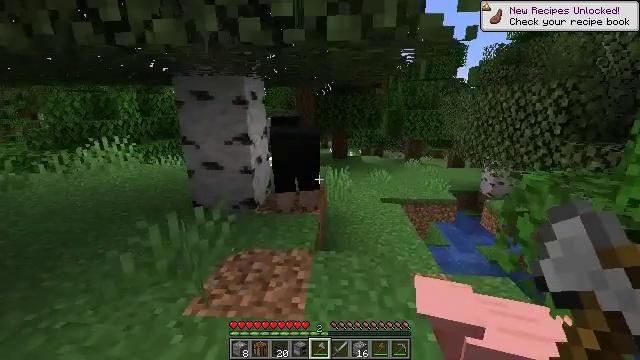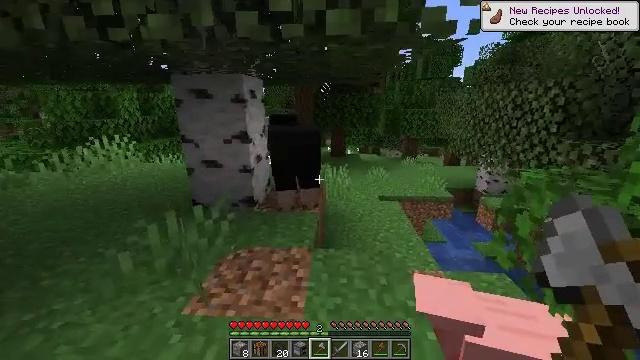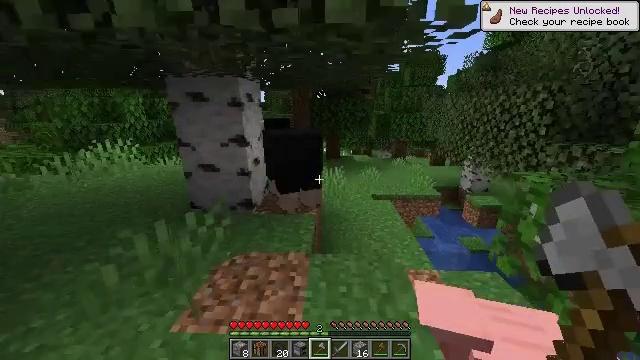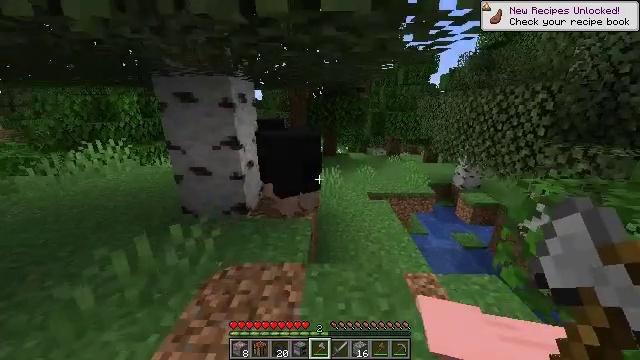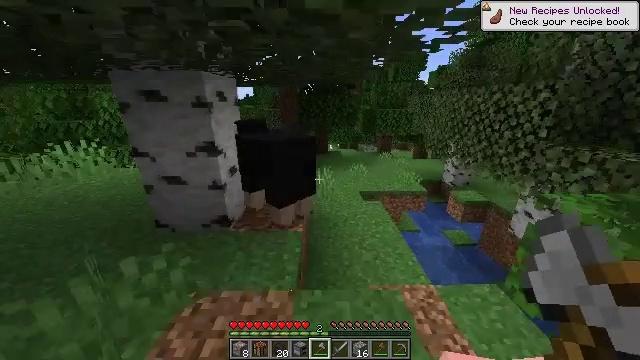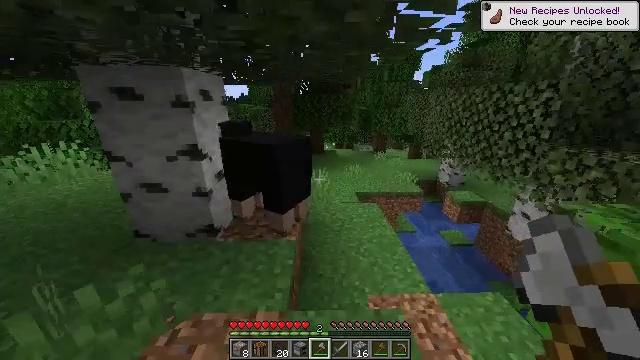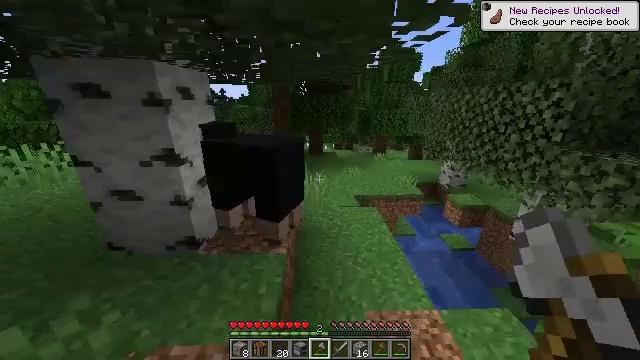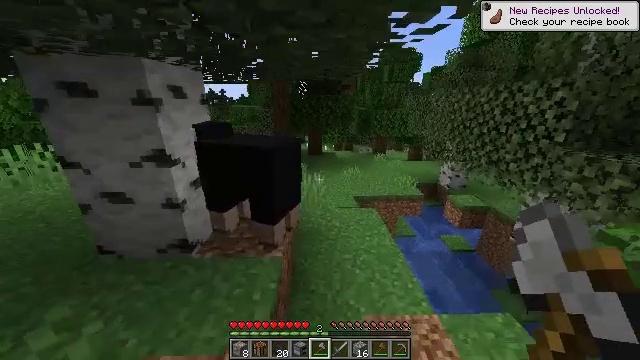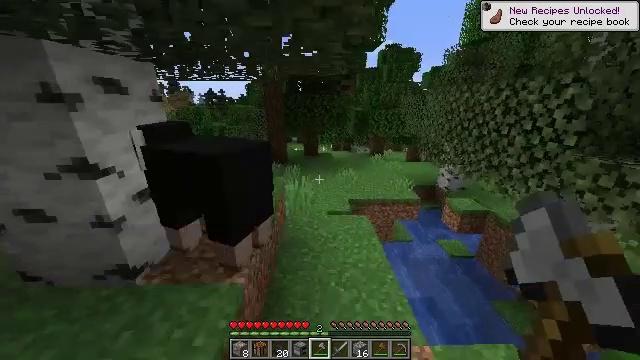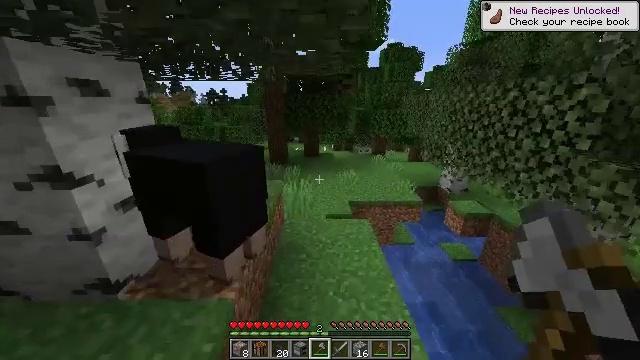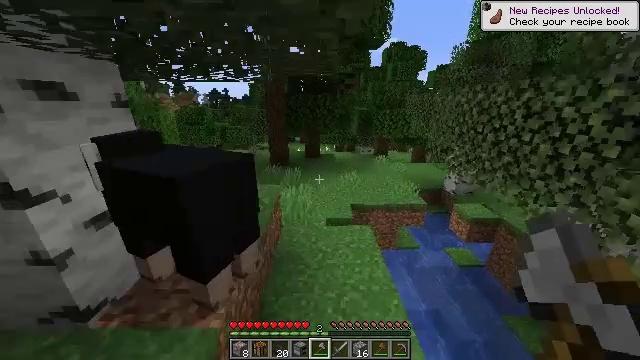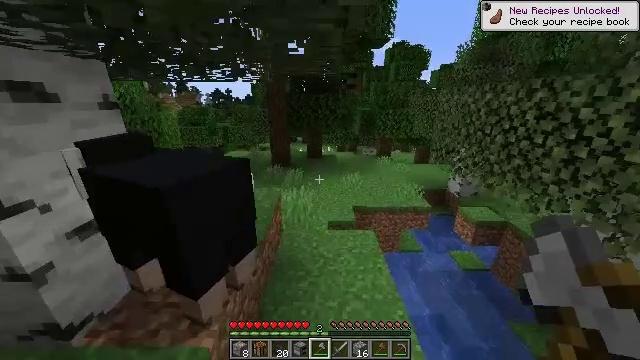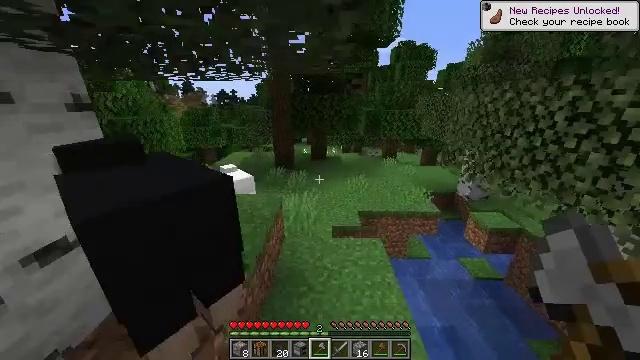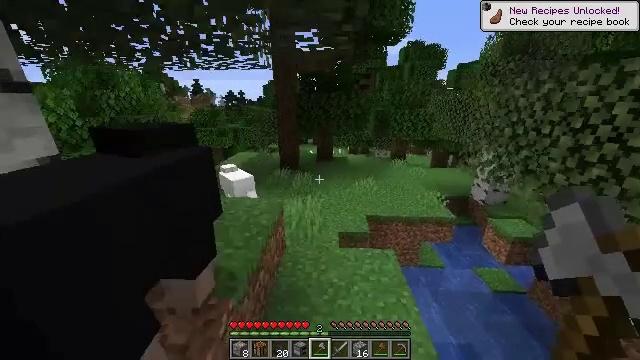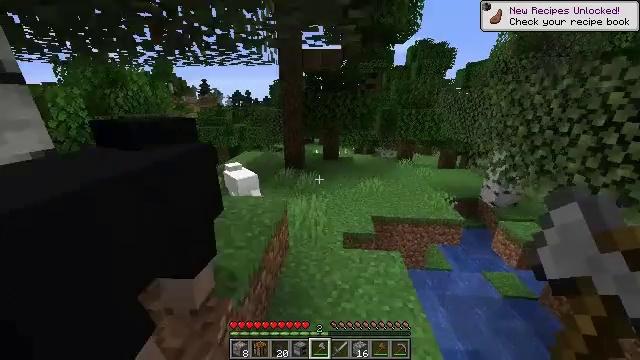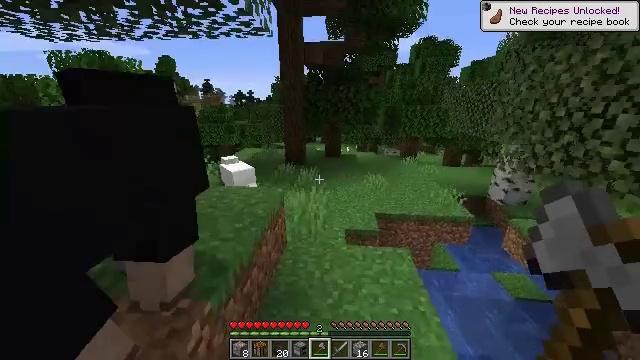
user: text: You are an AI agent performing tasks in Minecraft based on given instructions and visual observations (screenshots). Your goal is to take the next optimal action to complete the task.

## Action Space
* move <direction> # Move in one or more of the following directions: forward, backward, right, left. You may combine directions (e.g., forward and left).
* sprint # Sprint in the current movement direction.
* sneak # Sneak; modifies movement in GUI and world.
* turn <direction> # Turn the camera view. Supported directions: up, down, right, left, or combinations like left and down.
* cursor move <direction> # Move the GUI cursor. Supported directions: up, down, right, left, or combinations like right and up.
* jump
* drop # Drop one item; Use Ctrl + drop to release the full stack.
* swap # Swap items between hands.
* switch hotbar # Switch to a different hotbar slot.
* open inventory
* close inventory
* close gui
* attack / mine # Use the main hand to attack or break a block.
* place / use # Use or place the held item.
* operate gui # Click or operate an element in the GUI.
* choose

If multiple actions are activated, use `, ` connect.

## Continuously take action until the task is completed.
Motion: motion action
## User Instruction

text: Mine a lily of the valley.
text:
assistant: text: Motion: move forward, sprint
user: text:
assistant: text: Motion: move forward, sprint
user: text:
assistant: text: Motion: move forward, sprint
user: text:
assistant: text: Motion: move forward, turn right and down
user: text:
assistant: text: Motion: move forward, turn right
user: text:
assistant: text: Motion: move forward and move right
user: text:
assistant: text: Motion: move forward and move right
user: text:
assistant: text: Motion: move forward and move right
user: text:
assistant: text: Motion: move forward
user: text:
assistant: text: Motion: move forward
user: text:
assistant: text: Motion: move forward
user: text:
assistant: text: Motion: move forward, turn left
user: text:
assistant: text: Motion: move forward, turn left
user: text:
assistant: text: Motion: move forward, turn left
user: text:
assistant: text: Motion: move forward
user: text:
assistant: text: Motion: move forward
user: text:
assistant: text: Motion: move forward
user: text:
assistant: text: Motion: move forward
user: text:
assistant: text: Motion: move forward
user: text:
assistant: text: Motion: move forward
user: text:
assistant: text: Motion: move forward
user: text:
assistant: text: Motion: move forward
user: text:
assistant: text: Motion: move forward
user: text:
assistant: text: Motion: move forward
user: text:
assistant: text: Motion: move forward, turn left
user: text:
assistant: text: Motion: move forward, turn left
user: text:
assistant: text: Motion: move forward
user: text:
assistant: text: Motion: move forward
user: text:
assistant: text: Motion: move forward
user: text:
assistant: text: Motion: move forward, turn right